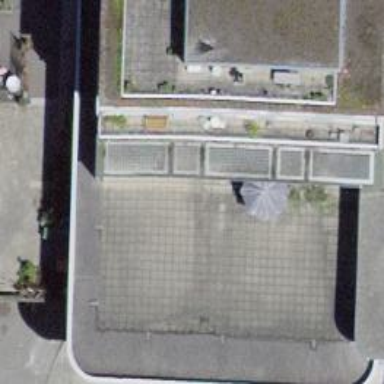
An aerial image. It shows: Part of building.